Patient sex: M
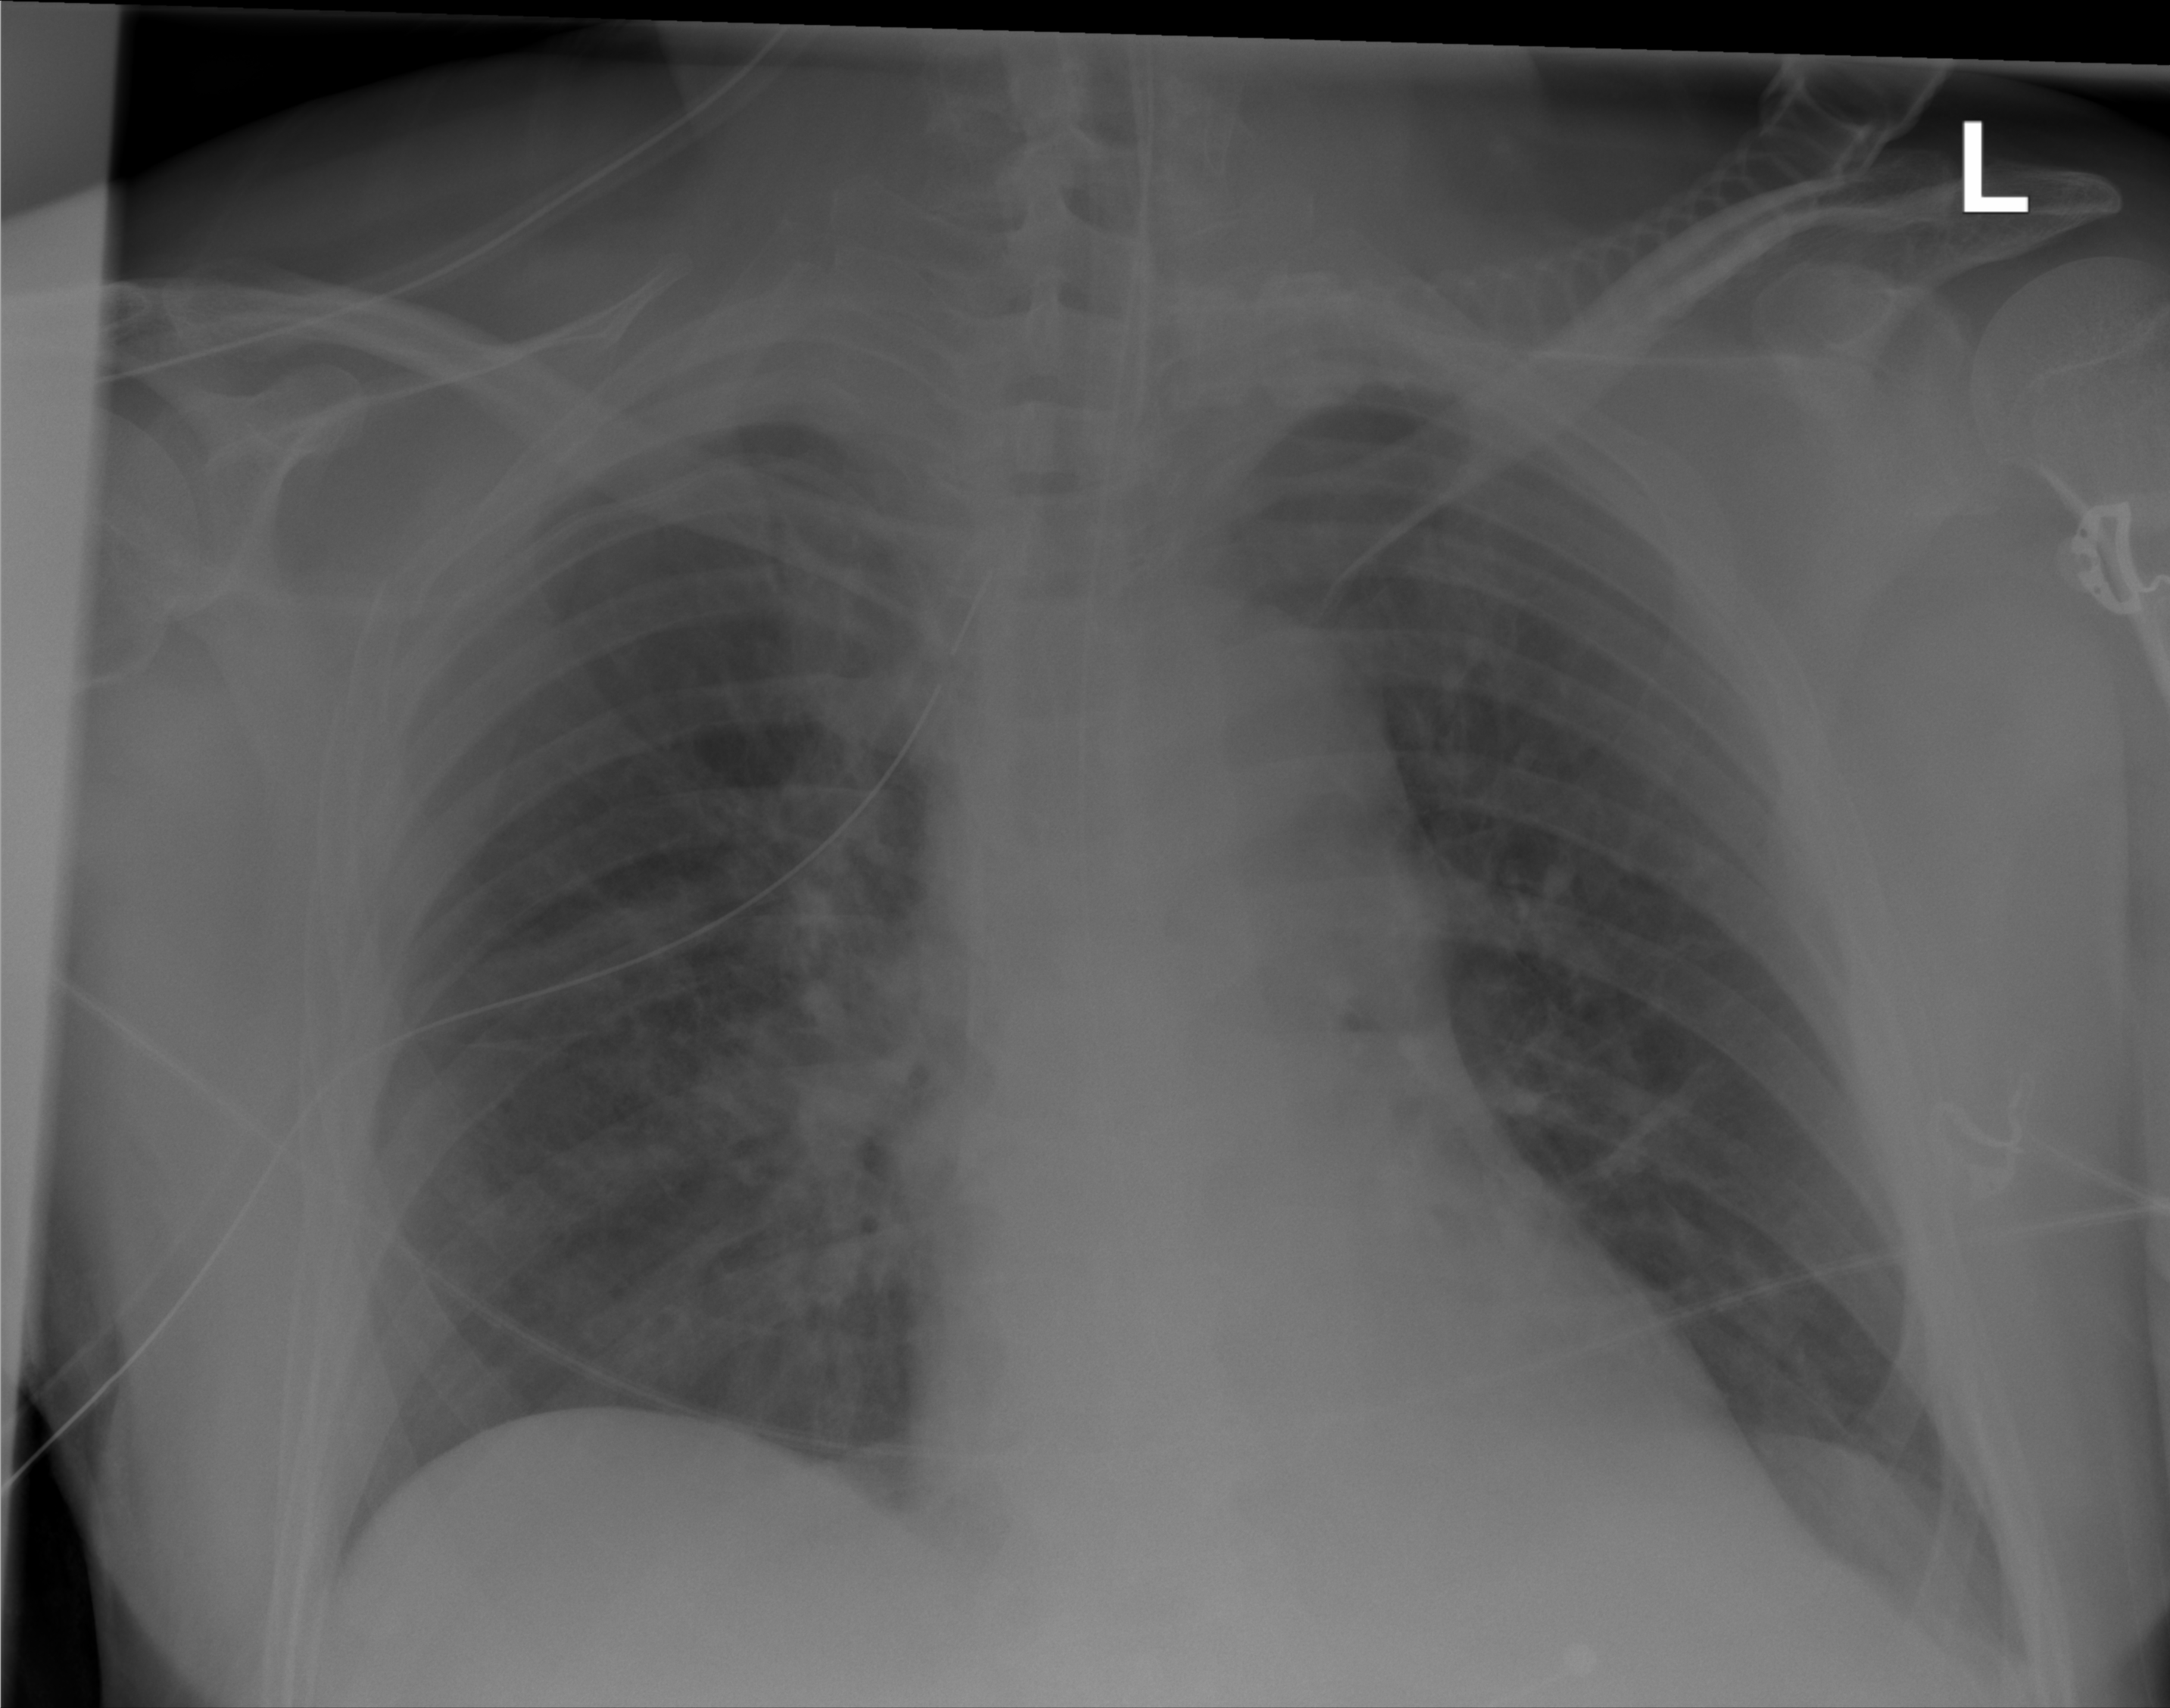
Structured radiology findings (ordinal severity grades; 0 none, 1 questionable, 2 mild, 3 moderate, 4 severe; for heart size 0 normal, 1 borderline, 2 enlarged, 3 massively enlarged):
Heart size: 0
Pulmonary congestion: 2
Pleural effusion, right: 0
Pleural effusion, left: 0
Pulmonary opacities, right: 0
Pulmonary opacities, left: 0
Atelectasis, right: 0
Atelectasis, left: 0